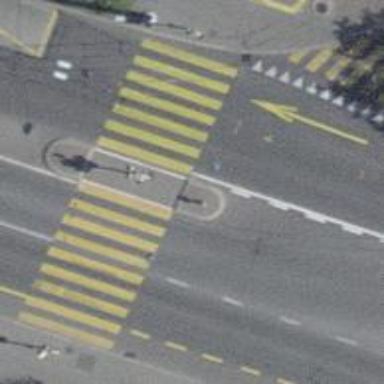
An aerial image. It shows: Footway that serves as traffic island.